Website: home-depot
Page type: customer-info-address
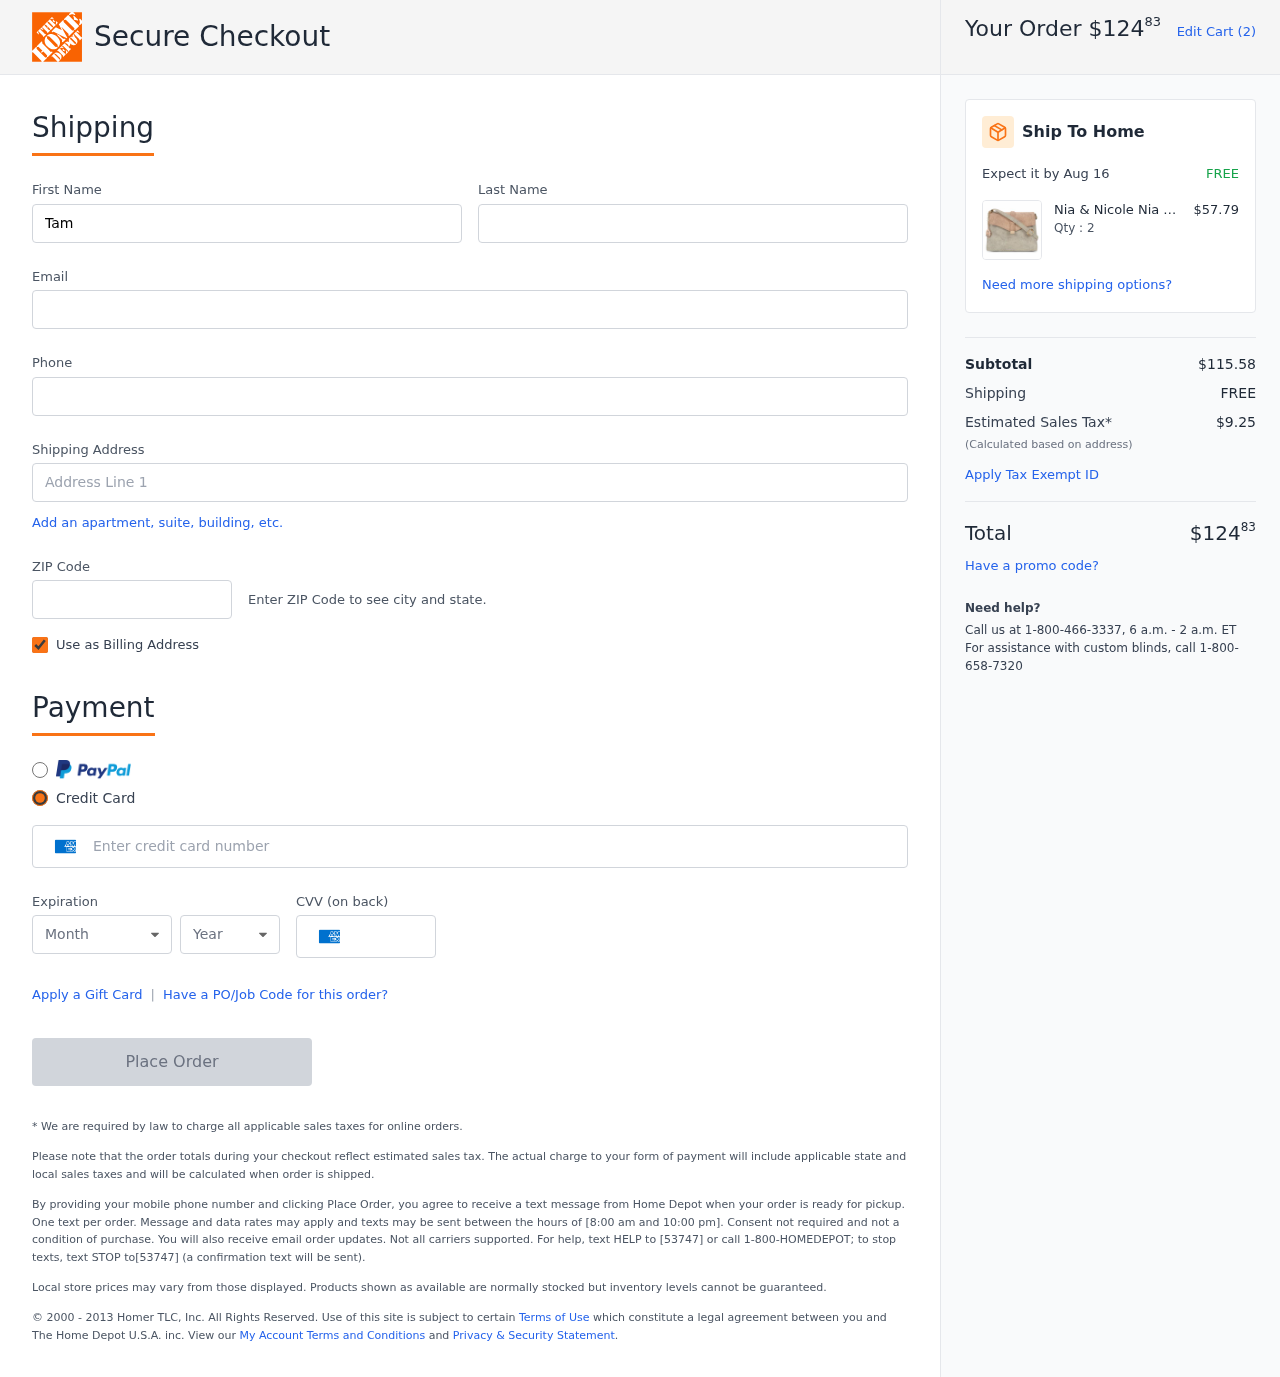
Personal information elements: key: PII_CARD_CVV
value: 6040
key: PII_CARD_EXPIRY_MONTH
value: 10
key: PII_CARD_EXPIRY_YEAR
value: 29
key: PII_CARD_NUMBER
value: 3441 7617 8078 369
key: PII_EMAIL
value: tammy.chavez@gmail.com
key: PII_FIRSTNAME
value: Tammy
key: PII_LASTNAME
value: Chavez
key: PII_PHONE
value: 9866584086
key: PII_POSTCODE
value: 01577
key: PII_STREET
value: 32697 Justin Wells
Product elements: key: PRODUCT1_BRAND
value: Nia & Nicole
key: PRODUCT1_NAME
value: Nia & Nicole Women's Sling Bag (Ivory, Peach)
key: PRODUCT1_NAME
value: Nia & Nicole Women's...
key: PRODUCT1_PRICE
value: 57.79
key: PRODUCT1_QUANTITY
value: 2
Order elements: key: ORDER_TOTAL
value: $12483
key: ORDER_NUM_ITEMS
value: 2
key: ORDER_DELIVERY_DATE
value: Aug 16
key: ORDER_SUBTOTAL
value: $115.58
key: ORDER_SHIPPING_COST
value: FREE
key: ORDER_TAX
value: $9.25